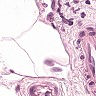
Metastatic tissue present: no